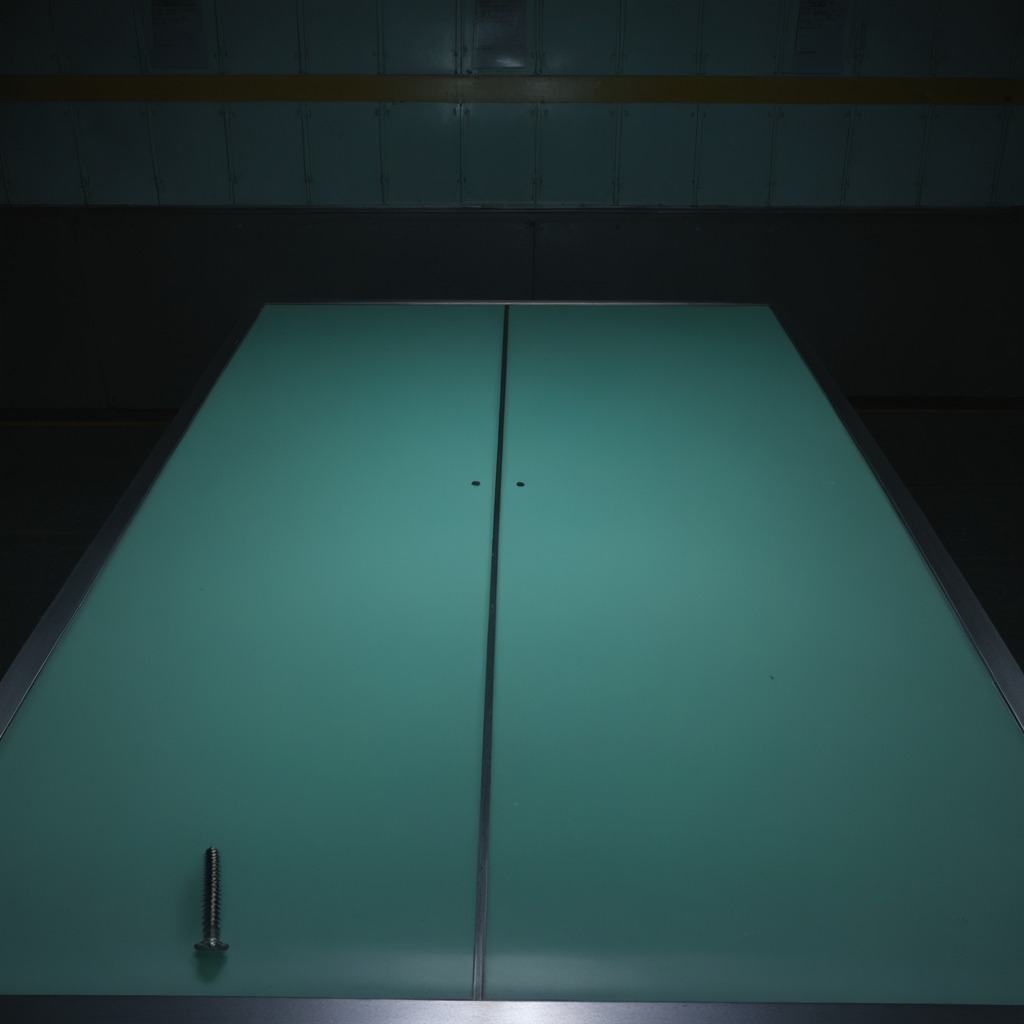
A metal screw is lying on the clean empty table in a railway signal maintenance room.